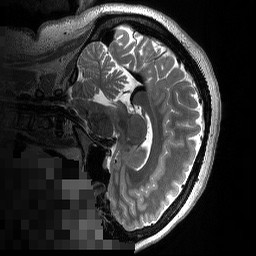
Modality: T2w
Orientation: sagittal
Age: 26
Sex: female
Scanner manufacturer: siemens
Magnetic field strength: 3 T
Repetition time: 3.39 s
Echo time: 0.39 s